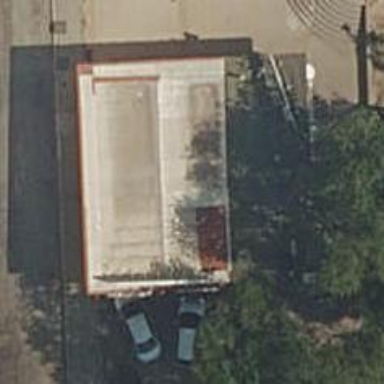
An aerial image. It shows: Bar.